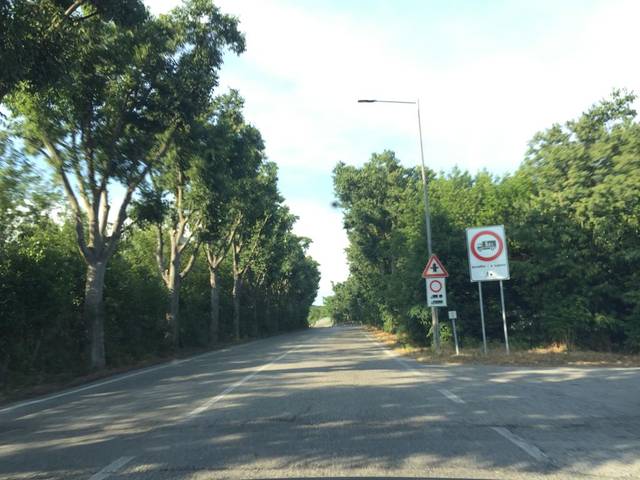
Region: Italy
Coordinates: 45.772, 13.641